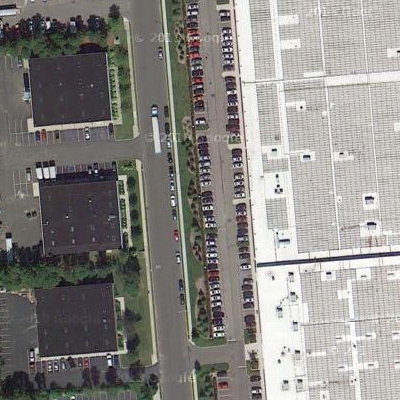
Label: Industry